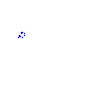
Particle: proton